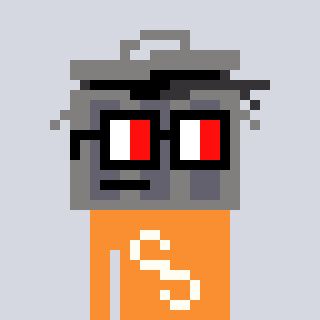
a pixel art character with square glasses with black frames and red eyes, a trashcan-shaped head and a orange-colored body on a cool background